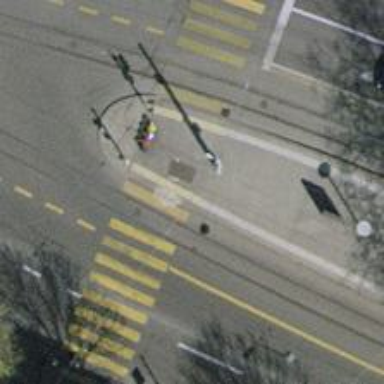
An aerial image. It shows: Public surveillance provided by man-made system.